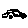
Label: car